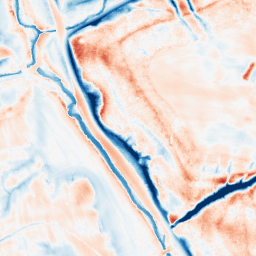
Category: edge_preserving
Decomposition family: guided
Decomposition parameters: radius: 8
eps: 1
Upsampling method: lanczos
Upsampling parameters: scale: 8
Upsampling scale: 8